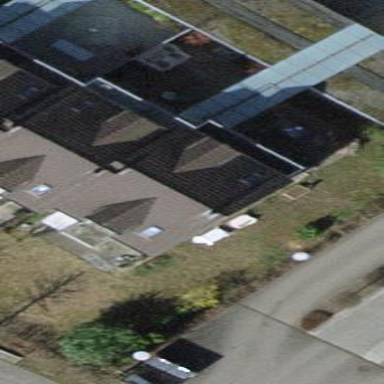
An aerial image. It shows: Terrace building.